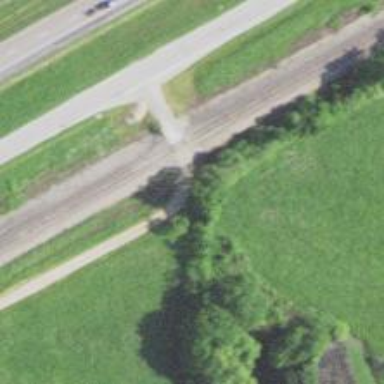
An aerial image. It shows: Level crossing along the railway.